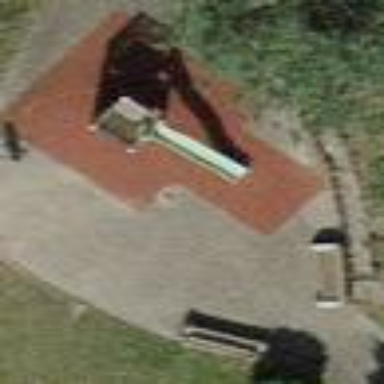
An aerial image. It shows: Playground area for leisure land.